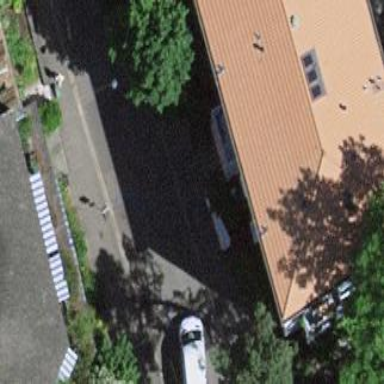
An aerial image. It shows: Hipped-roof building with apartments.